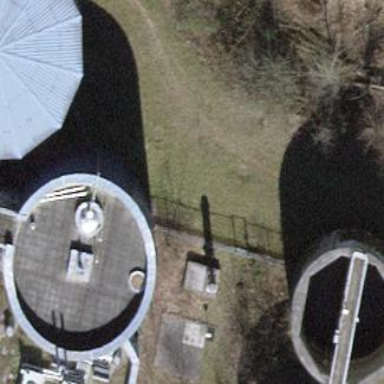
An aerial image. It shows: Wastewater plant.